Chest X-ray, PA view. Patient: 62 years old, sex M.
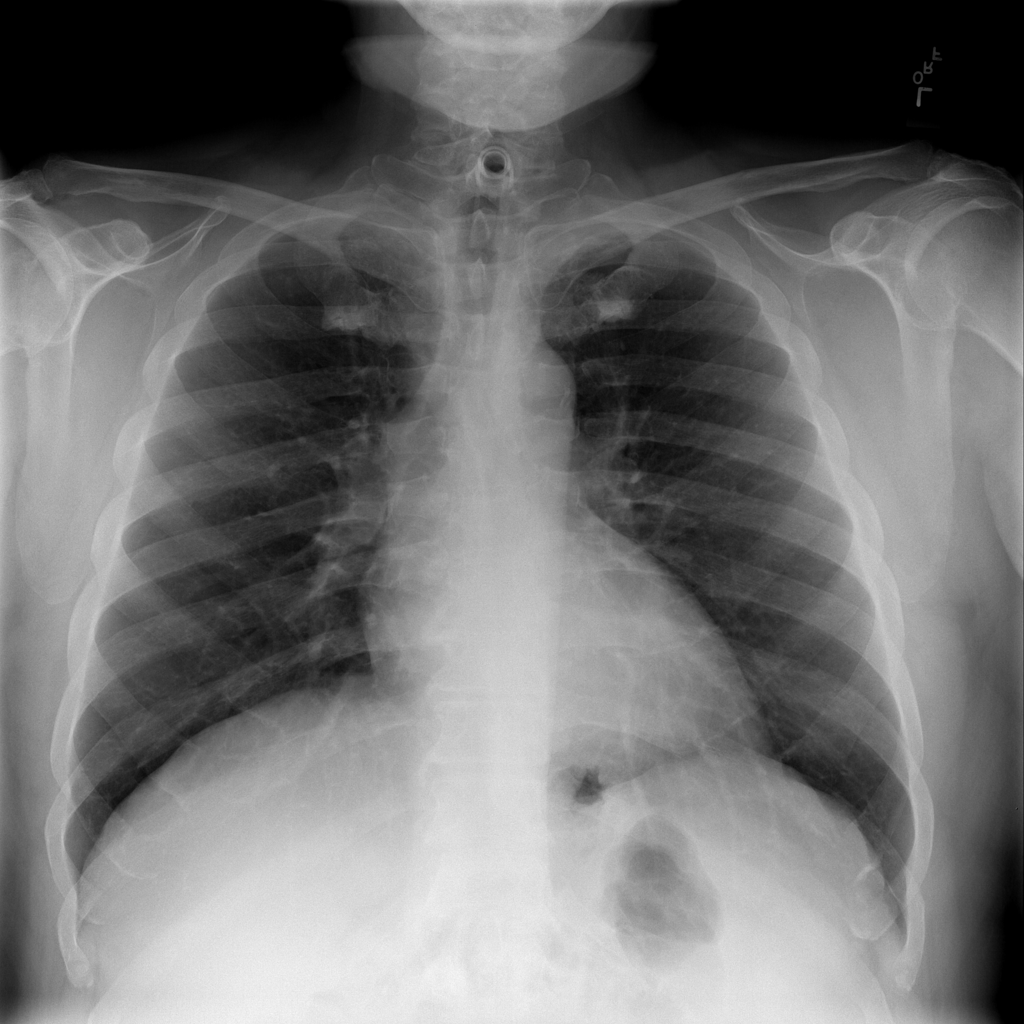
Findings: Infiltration